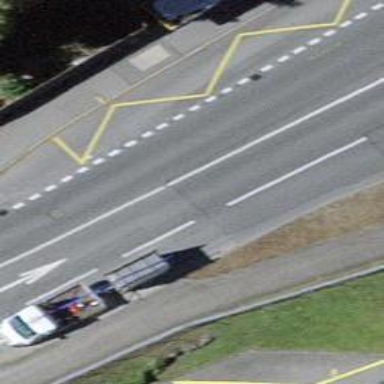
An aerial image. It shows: Bus stop with designated public transport stop position.